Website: macys
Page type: delivery-shipping
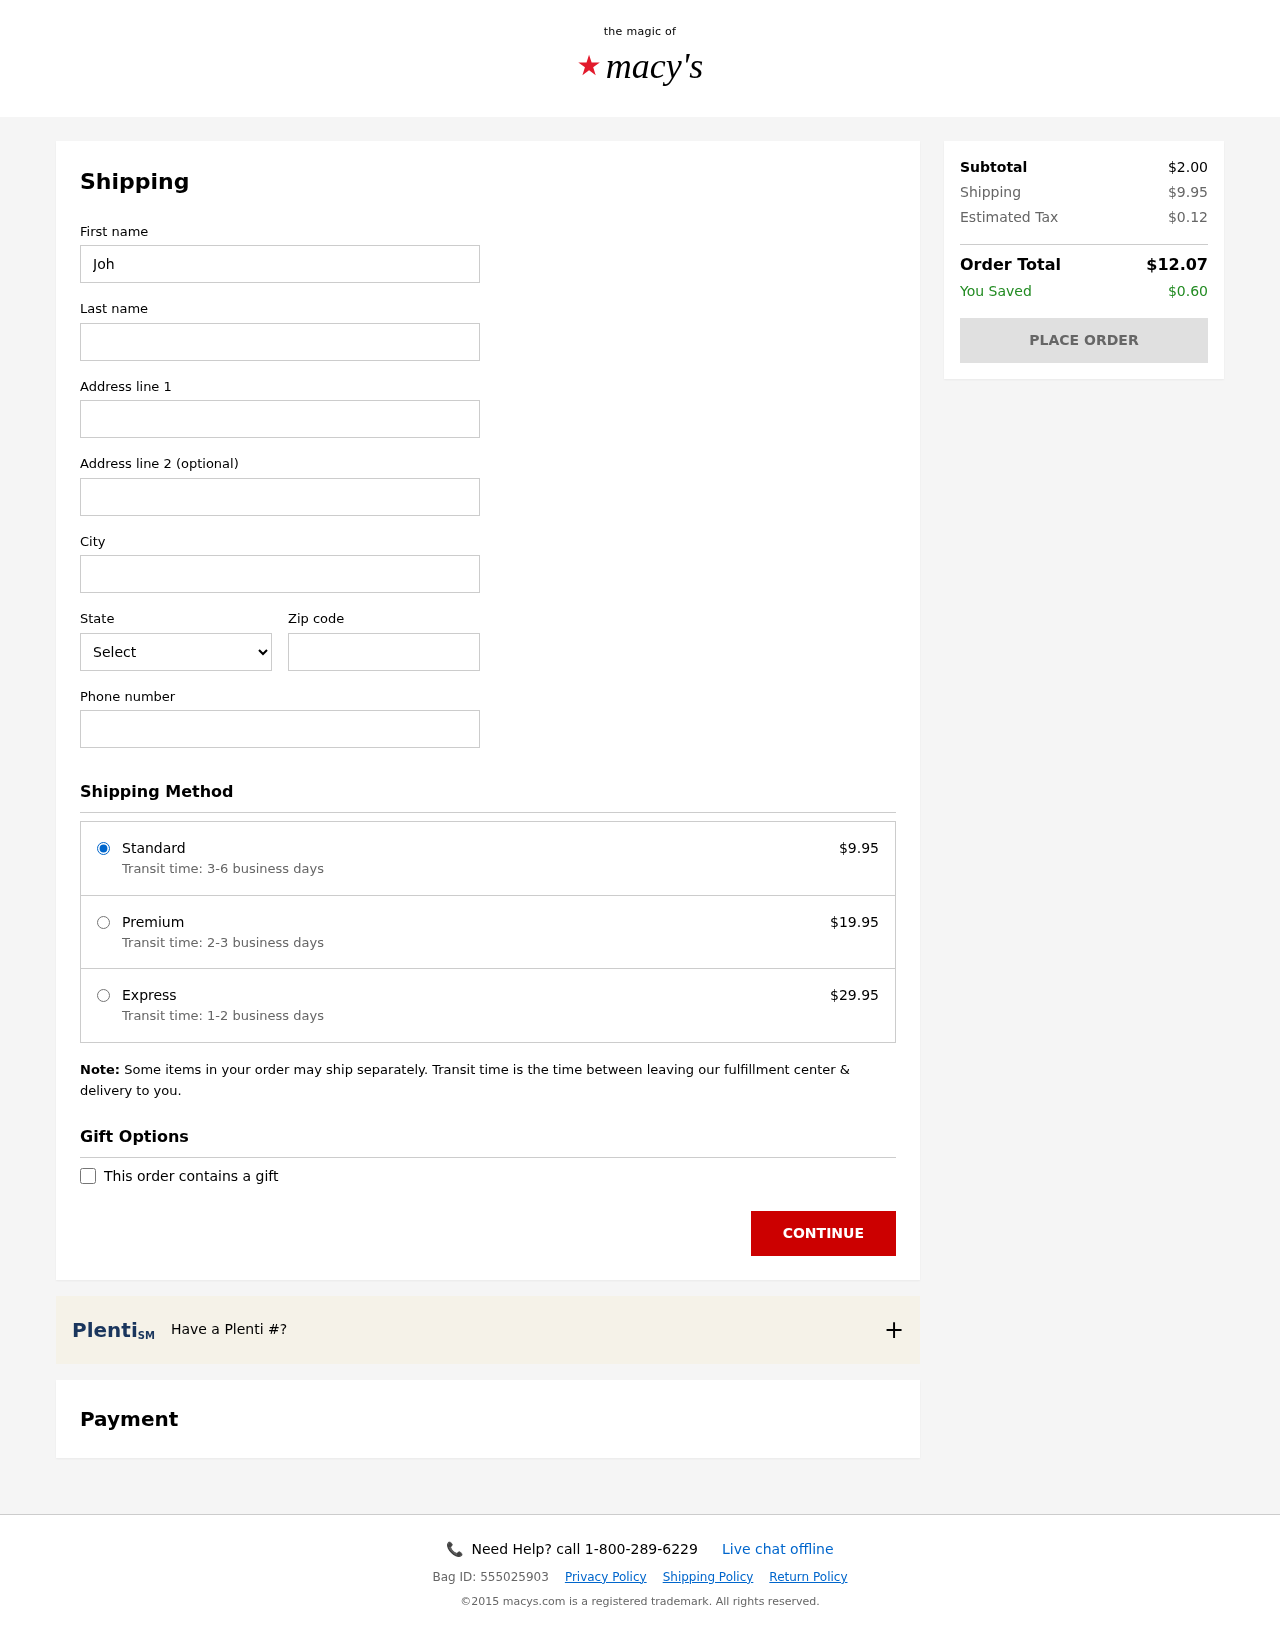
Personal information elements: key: PII_CITY
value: South Carrie
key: PII_FIRSTNAME
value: John
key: PII_LASTNAME
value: Rangel
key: PII_PHONE
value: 8176539206
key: PII_POSTCODE
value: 19762
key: PII_STATE_ABBR
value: MD
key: PII_STREET
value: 1107 Stephanie Ferry
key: PII_STREET2
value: Suite 508
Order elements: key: ORDER_SHIPPING_COST
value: $9.95
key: ORDER_SHIPPING_PREMIUM
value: $19.95
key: ORDER_SHIPPING_EXPRESS
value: $29.95
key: ORDER_SUBTOTAL
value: $2.00
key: ORDER_TAX
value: $0.12
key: ORDER_TOTAL
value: $12.07
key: ORDER_SAVINGS
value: $0.60